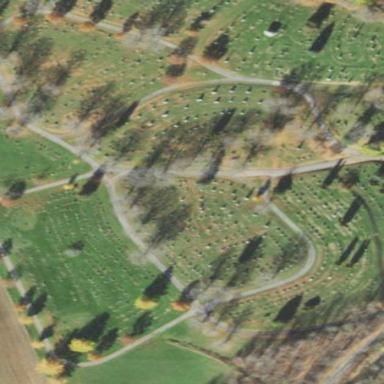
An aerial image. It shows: Cemetery.